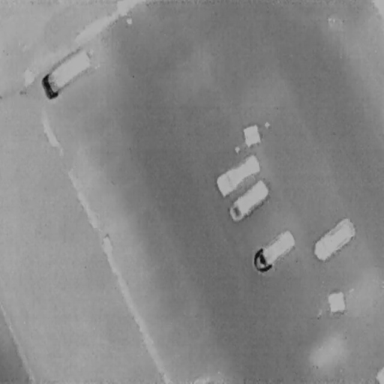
There are five Cars in the infrared image.